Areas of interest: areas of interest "Sport and cultural"
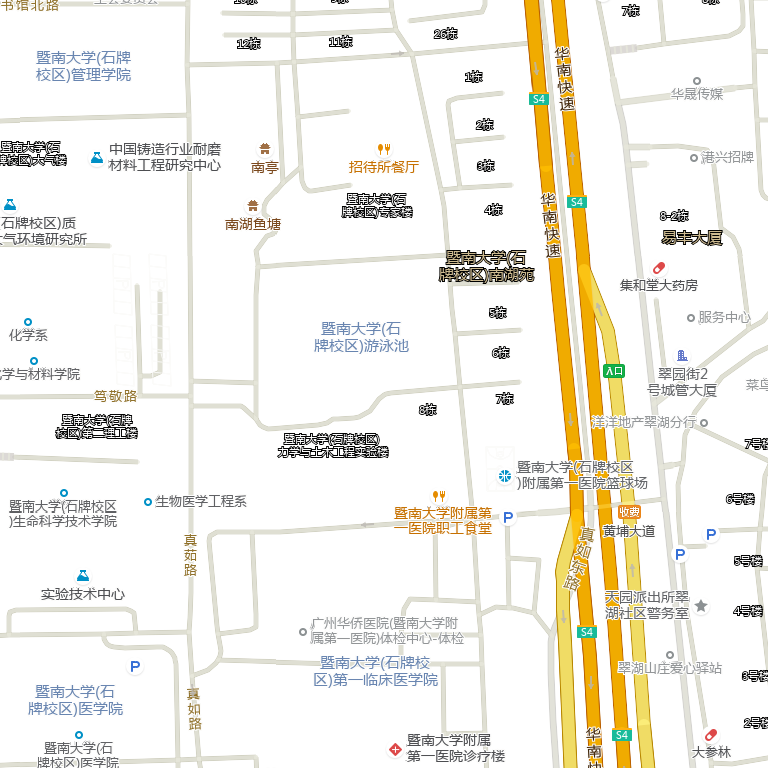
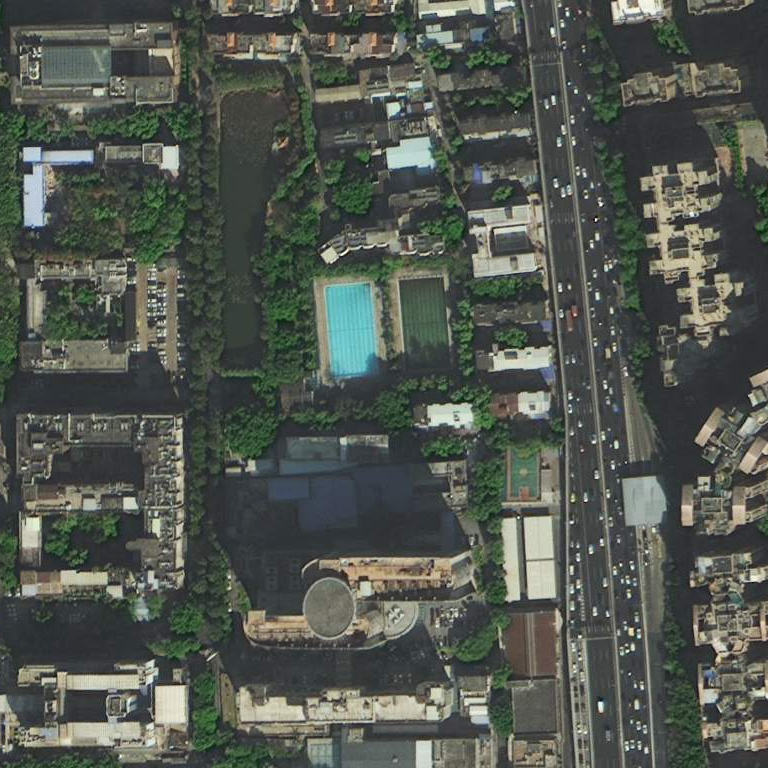